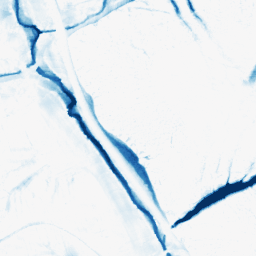
Category: morphological
Decomposition family: morphological_ellipse
Decomposition parameters: operation: closing
width: 20
height: 30
Upsampling method: bicubic
Upsampling parameters: scale: 2
Upsampling scale: 2